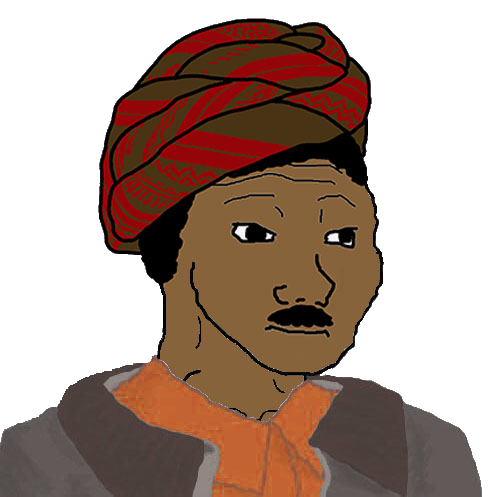
Label: 5_Blackjak